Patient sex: F
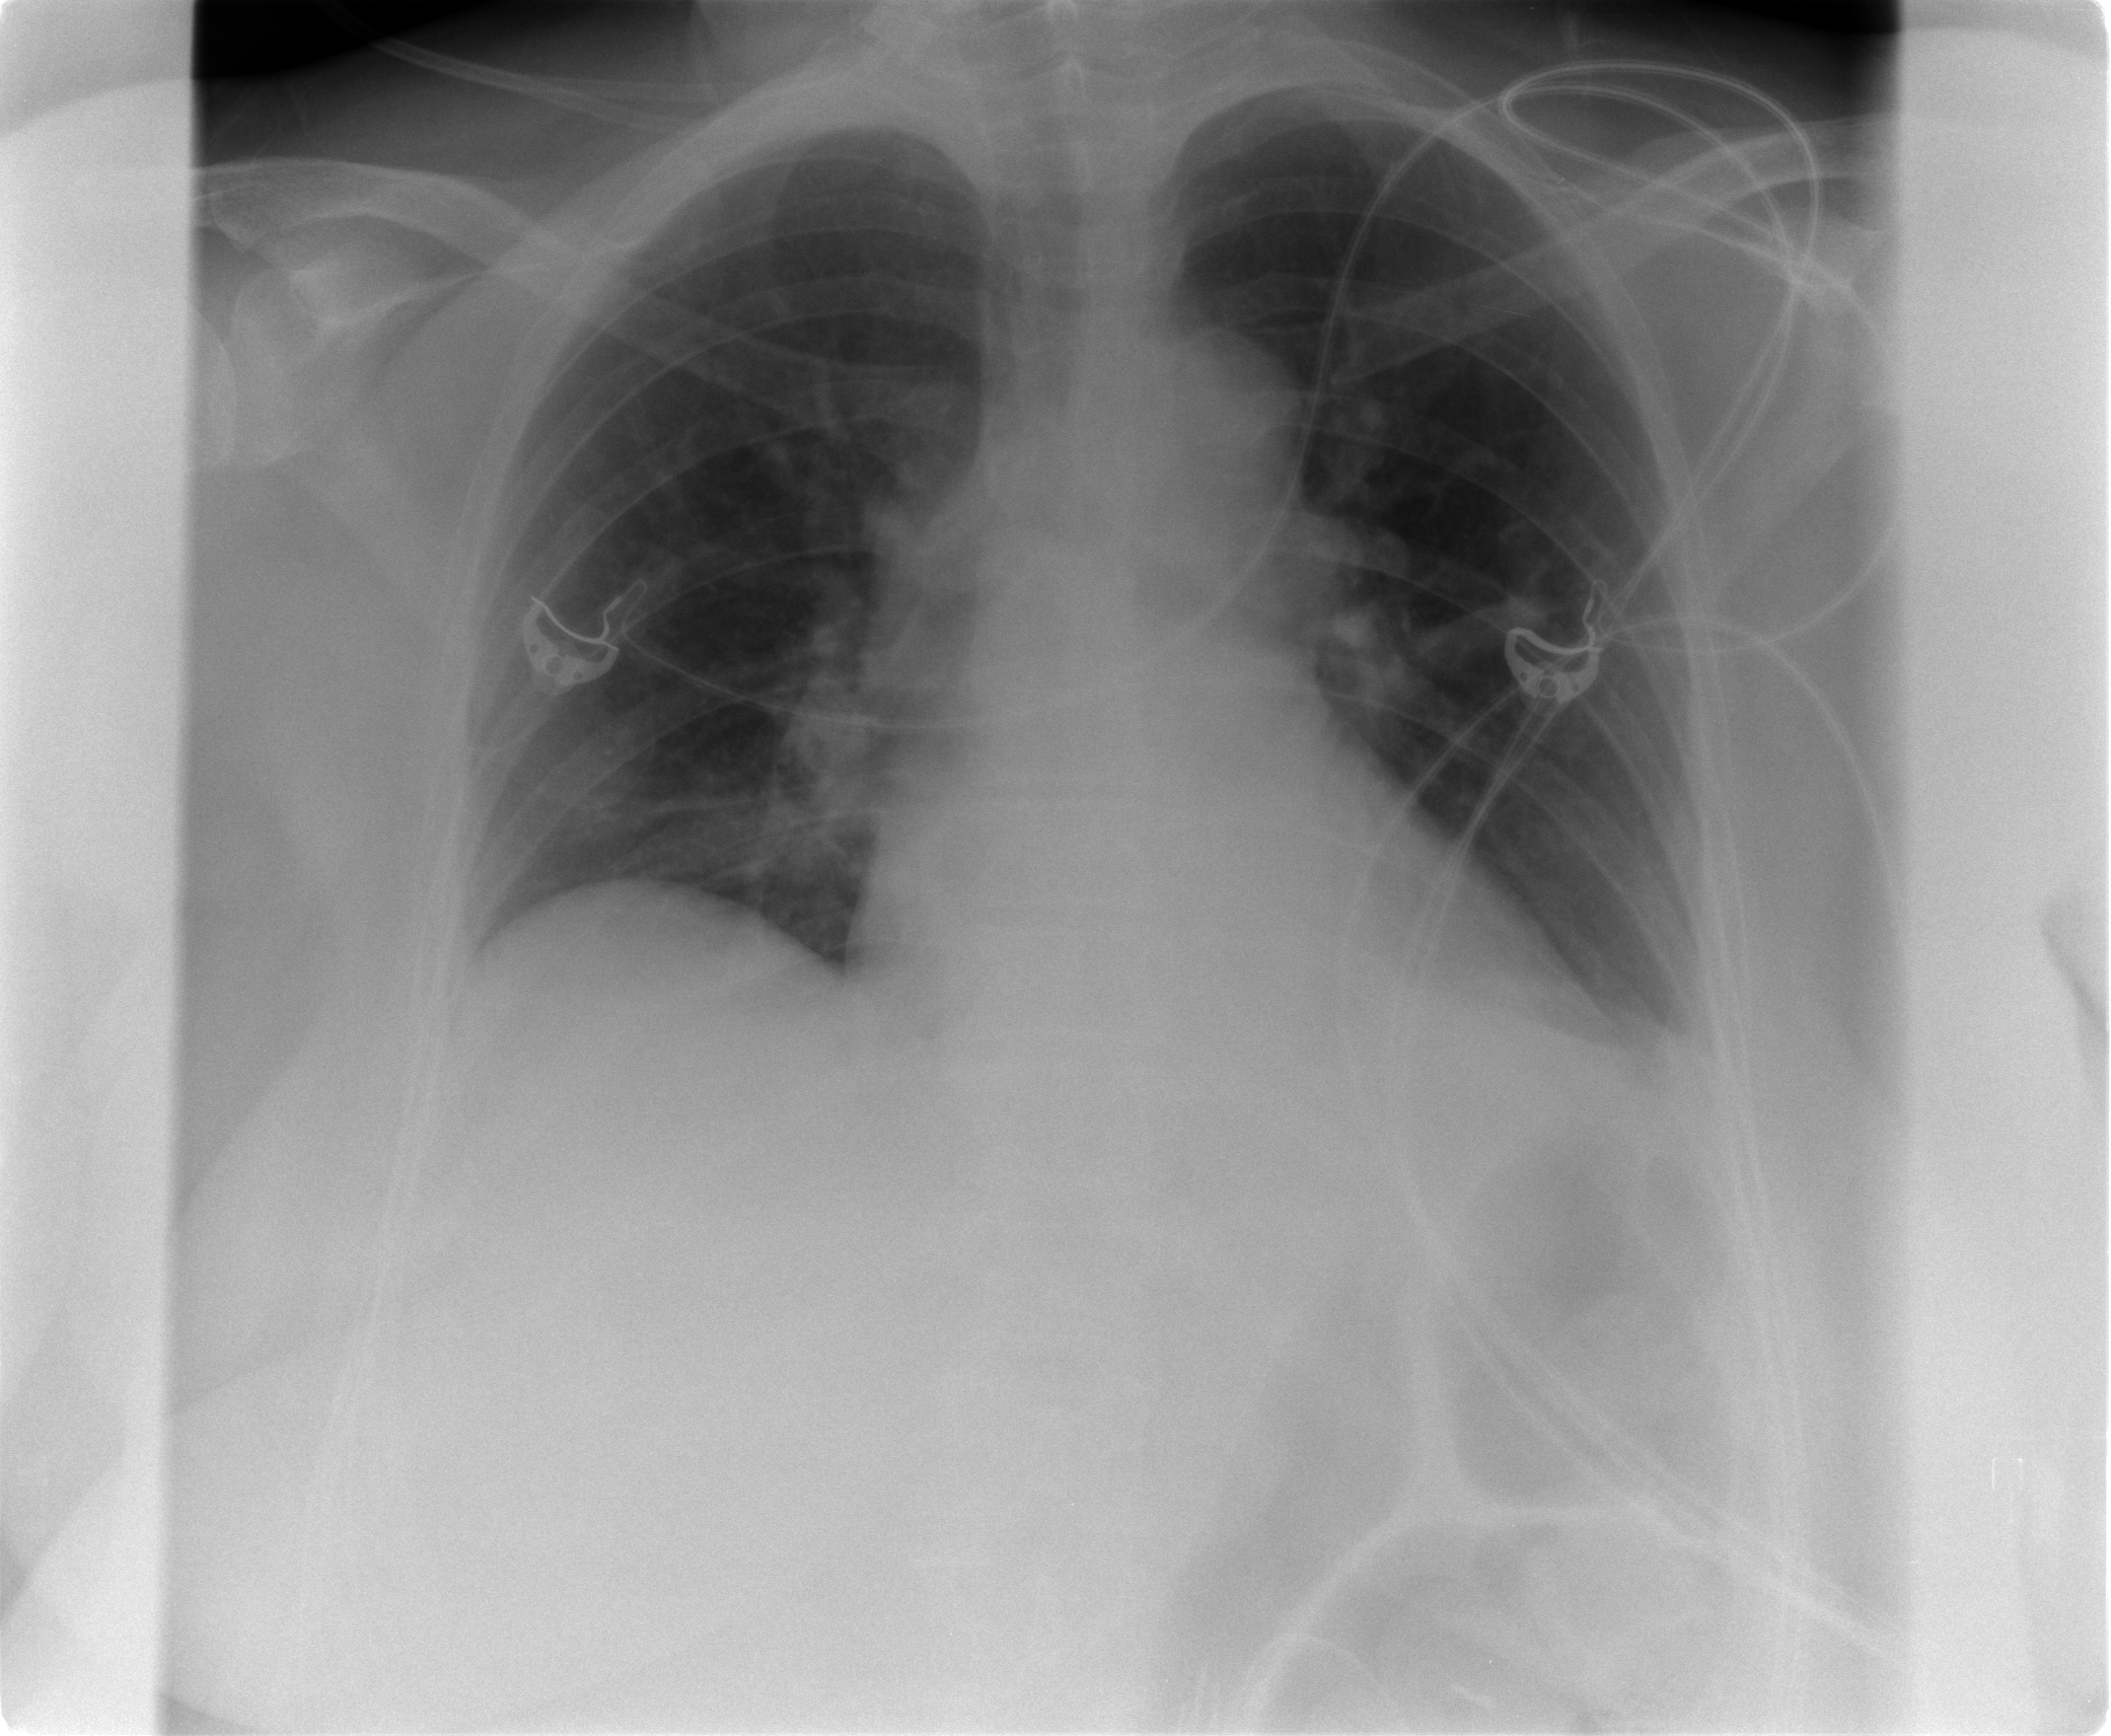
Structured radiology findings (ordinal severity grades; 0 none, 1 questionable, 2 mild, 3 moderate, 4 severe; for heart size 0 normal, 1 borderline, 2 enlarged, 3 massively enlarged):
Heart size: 0
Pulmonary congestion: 2
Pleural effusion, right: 0
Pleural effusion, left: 1
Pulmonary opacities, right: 0
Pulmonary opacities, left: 0
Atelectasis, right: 2
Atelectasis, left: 2